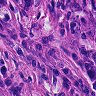
Metastatic tissue present: no